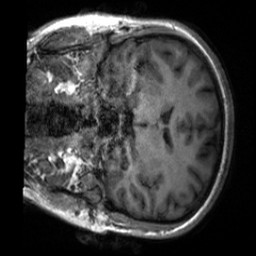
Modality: T1w
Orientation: coronal
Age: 26
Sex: female
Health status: healthy
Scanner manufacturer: siemens
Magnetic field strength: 3 T
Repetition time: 2 s
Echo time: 0.00232 s